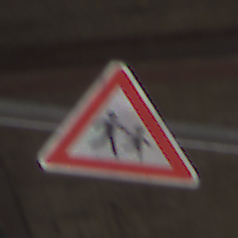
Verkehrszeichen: KinderLinks
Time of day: Midday
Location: Roofed (Special)
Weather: Overcast
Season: NotSpecified
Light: Natural